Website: walmart
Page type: receipt
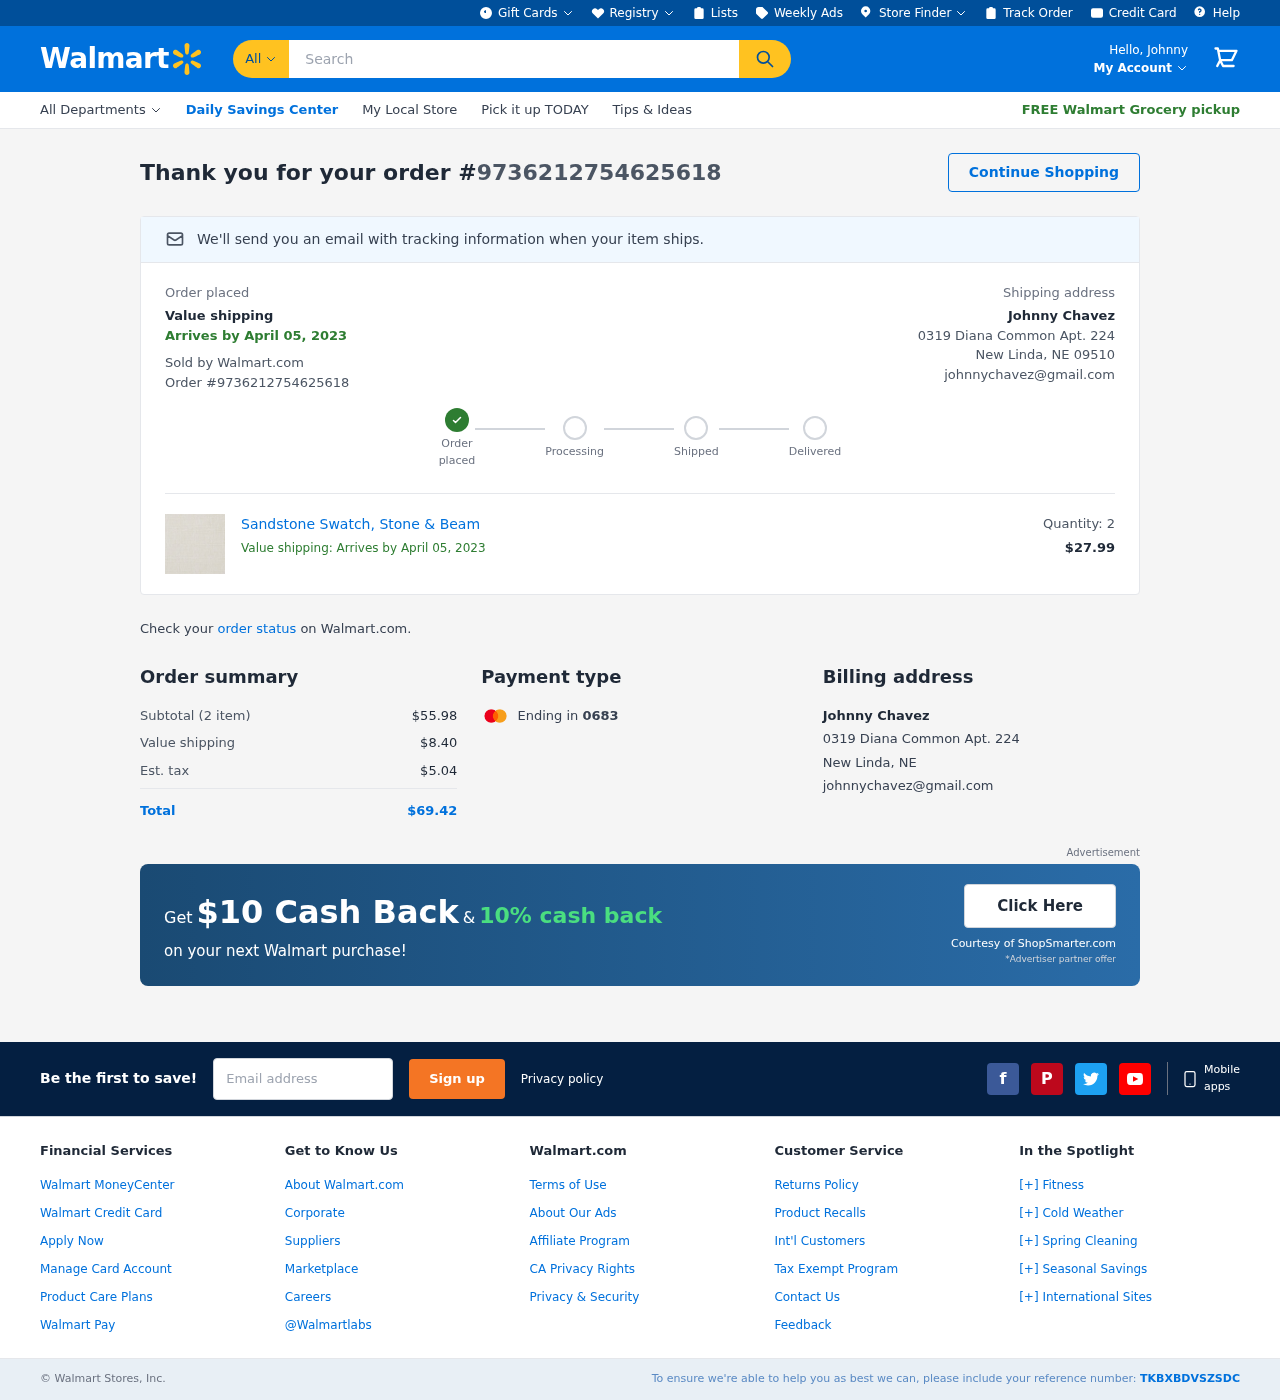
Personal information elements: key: PII_CARD_LAST4
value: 0683
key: PII_EMAIL
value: johnnychavez@gmail.com
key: PII_FIRSTNAME
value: Johnny
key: PII_FULLNAME
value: Johnny Chavez
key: PII_STREET
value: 0319 Diana Common Apt. 224
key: PII_CITY_STATE_ZIP
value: New Linda, NE 09510
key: PII_FULLNAME2
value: Johnny Chavez
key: PII_STREET2
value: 0319 Diana Common Apt. 224
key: PII_CITY_STATE2
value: New Linda, NE
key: PII_EMAIL2
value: johnnychavez@gmail.com
Product elements: key: PRODUCT1_NAME
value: Sandstone Swatch, Stone & Beam
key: PRODUCT1_PRICE
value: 27.99
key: PRODUCT1_QUANTITY
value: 2
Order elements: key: ORDER_ID2
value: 9736212754625618
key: ORDER_DELIVERY_DATE
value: April 05, 2023
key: ORDER_ID
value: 9736212754625618
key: ORDER_DELIVERY_DATE2
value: April 05, 2023
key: ORDER_NUM_ITEMS
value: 2
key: ORDER_SUBTOTAL
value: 55.98
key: ORDER_SHIPPING_COST
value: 8.40
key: ORDER_TAX
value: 5.04
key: ORDER_TOTAL
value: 69.42
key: ORDER_REF
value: TKBXBDVSZSDC
Search elements: key: HEADER_SEARCH
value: Search